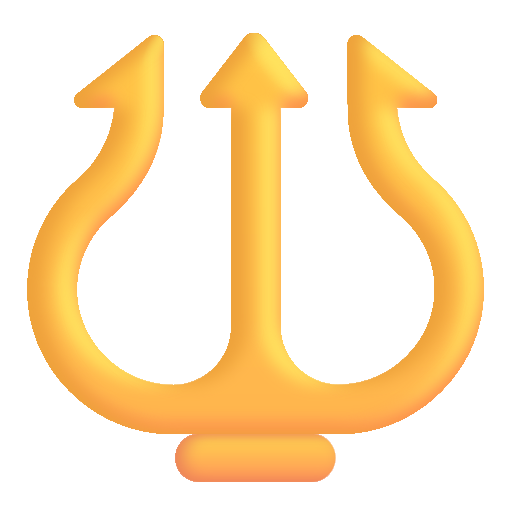
trident emblem color